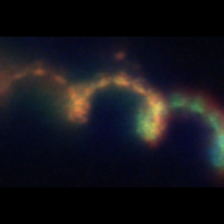
Taxon: Chaetoceros
Group: Diatoms